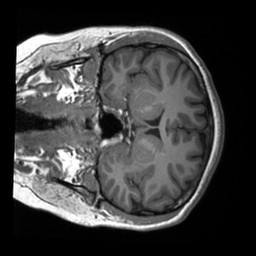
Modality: T1w
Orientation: coronal
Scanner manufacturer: siemens
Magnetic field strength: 3 T
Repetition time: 2 s
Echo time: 0.0023 s